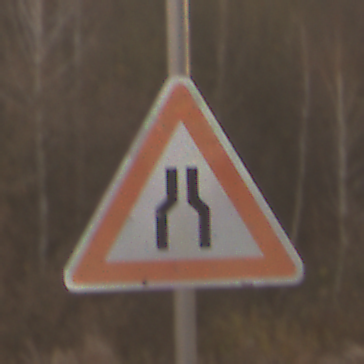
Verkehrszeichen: VerengteFahrbahn
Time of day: SunriseSunset
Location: Outdoor (Nature)
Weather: PartlyCloudy
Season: NotSpecified
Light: Natural